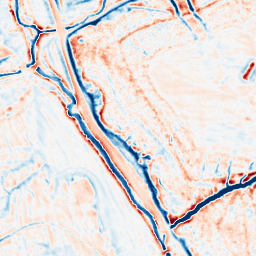
Category: edge_preserving
Decomposition family: bilateral
Decomposition parameters: d: 15
sigma_color: 25
sigma_space: 25
Upsampling method: cubic_mitchell
Upsampling parameters: scale: 2
Upsampling scale: 2